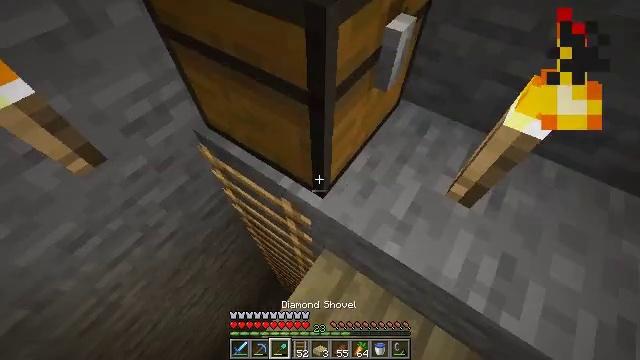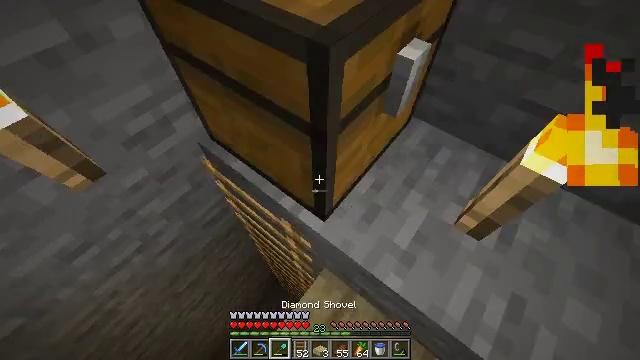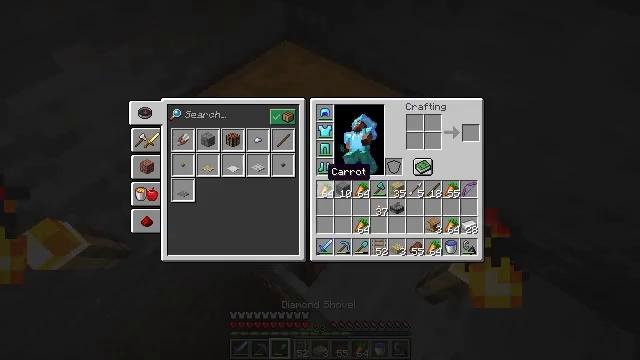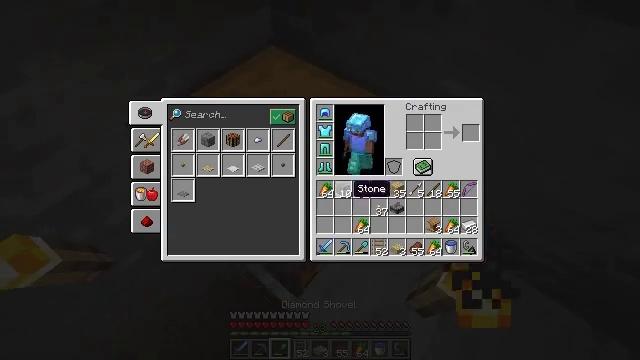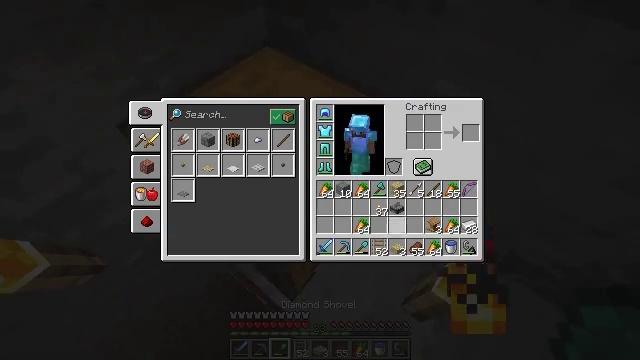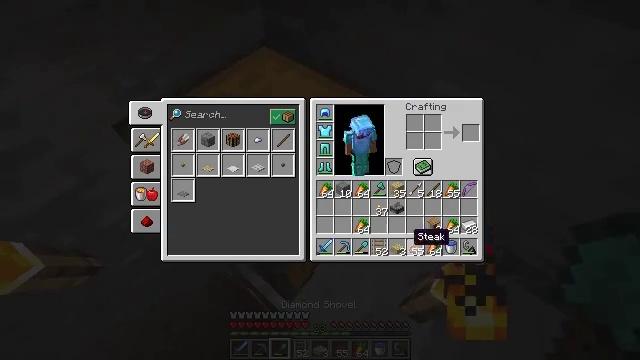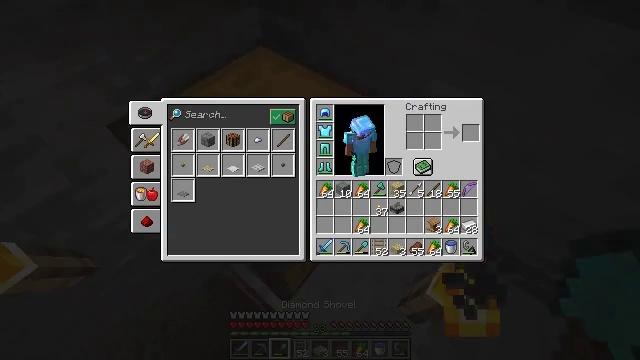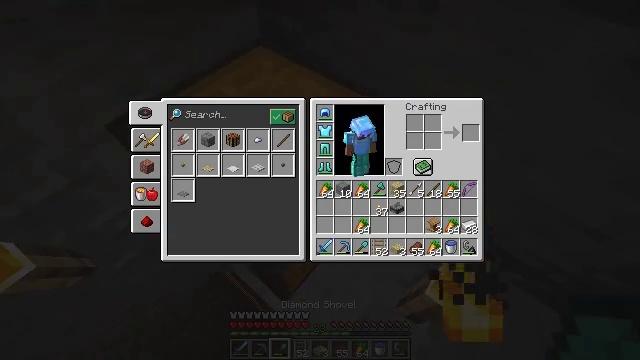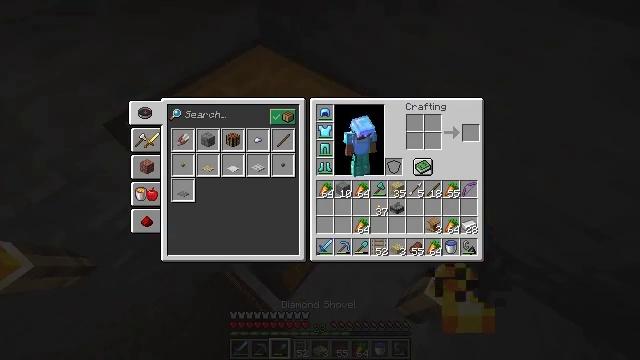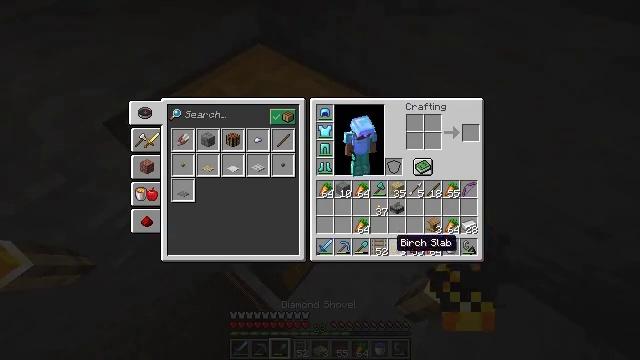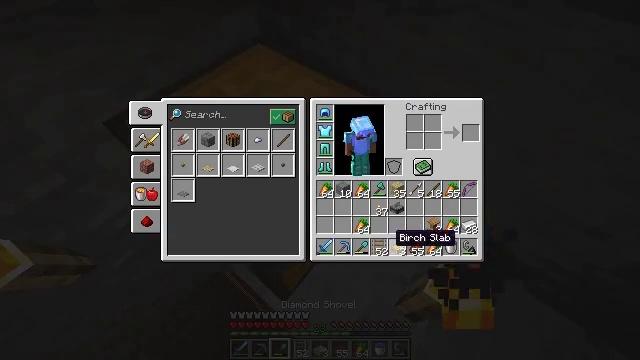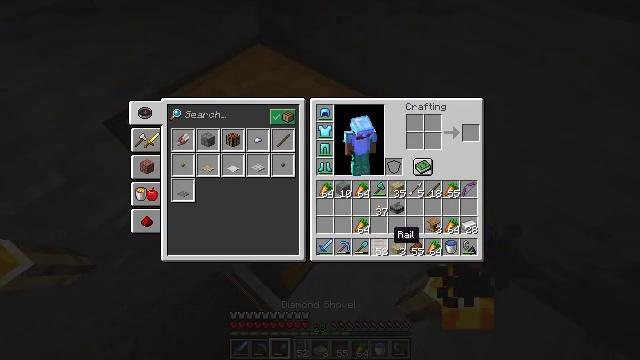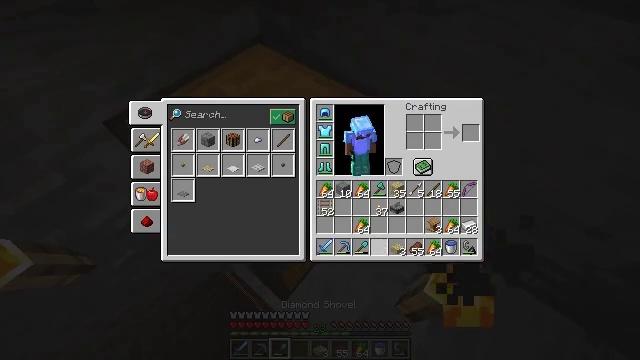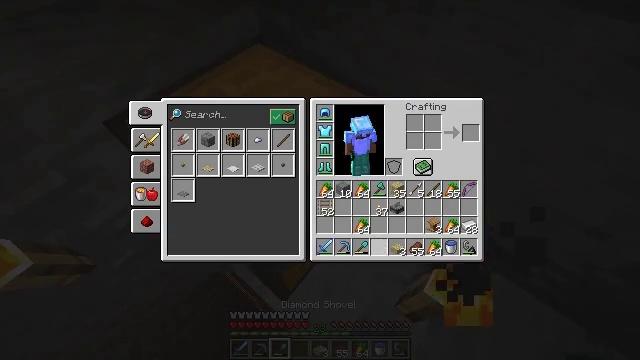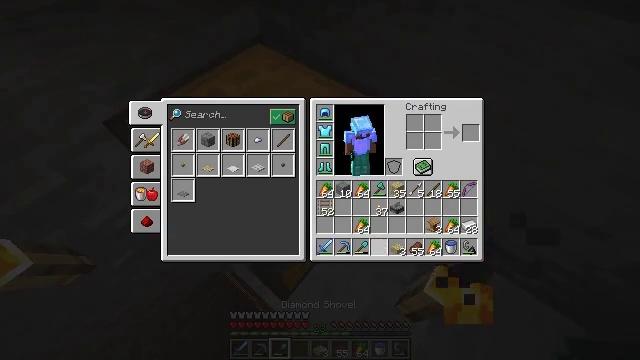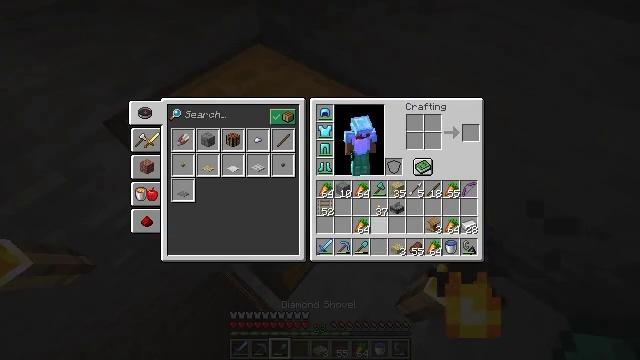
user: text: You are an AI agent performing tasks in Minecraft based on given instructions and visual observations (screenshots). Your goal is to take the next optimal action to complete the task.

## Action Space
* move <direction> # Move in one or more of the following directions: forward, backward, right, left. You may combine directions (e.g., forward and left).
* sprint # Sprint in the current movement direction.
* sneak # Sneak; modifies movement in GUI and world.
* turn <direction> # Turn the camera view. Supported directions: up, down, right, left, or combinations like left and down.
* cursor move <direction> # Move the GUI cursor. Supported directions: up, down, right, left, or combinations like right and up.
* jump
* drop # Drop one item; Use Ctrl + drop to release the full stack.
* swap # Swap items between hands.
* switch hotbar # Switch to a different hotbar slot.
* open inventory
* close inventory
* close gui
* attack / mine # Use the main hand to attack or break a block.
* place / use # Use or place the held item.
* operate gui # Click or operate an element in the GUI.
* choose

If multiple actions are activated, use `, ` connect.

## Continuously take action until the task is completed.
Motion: motion action
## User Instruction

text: Mine birch slab from a built structure.
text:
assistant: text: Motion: move forward, turn left
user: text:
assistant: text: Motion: move forward, open inventory
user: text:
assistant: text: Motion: turn right and down, open inventory
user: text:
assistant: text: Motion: turn right and down, open inventory
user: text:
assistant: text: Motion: turn right and down
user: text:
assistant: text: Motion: sneak, turn down
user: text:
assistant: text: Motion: sneak
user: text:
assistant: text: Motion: sneak
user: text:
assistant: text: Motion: sneak, turn left and up
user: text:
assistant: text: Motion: sneak
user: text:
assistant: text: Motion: sneak
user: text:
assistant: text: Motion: sneak, attack / mine
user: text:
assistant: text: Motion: sneak, attack / mine
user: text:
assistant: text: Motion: sneak
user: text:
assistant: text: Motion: sneak, turn up
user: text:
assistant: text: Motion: sneak, turn up
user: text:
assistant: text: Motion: sneak, turn up
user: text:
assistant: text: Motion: sneak
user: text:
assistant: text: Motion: sneak
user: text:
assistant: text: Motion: sneak, attack / mine
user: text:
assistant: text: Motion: sneak, attack / mine
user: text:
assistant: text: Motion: sneak
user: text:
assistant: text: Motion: turn left and down
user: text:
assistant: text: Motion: turn left and down
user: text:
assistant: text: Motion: turn left
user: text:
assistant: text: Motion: turn left
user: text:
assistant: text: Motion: turn left and down
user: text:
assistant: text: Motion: turn left and down
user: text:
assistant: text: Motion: turn left
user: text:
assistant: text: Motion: turn left